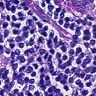
Metastatic tissue present: no